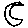
Label: moon